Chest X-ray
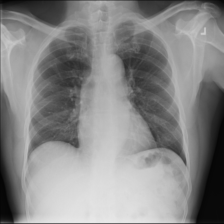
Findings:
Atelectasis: negative
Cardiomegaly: negative
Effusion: negative
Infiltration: negative
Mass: negative
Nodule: negative
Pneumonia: negative
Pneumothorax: negative
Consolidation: negative
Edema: negative
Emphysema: negative
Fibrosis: negative
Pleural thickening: negative
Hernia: negative